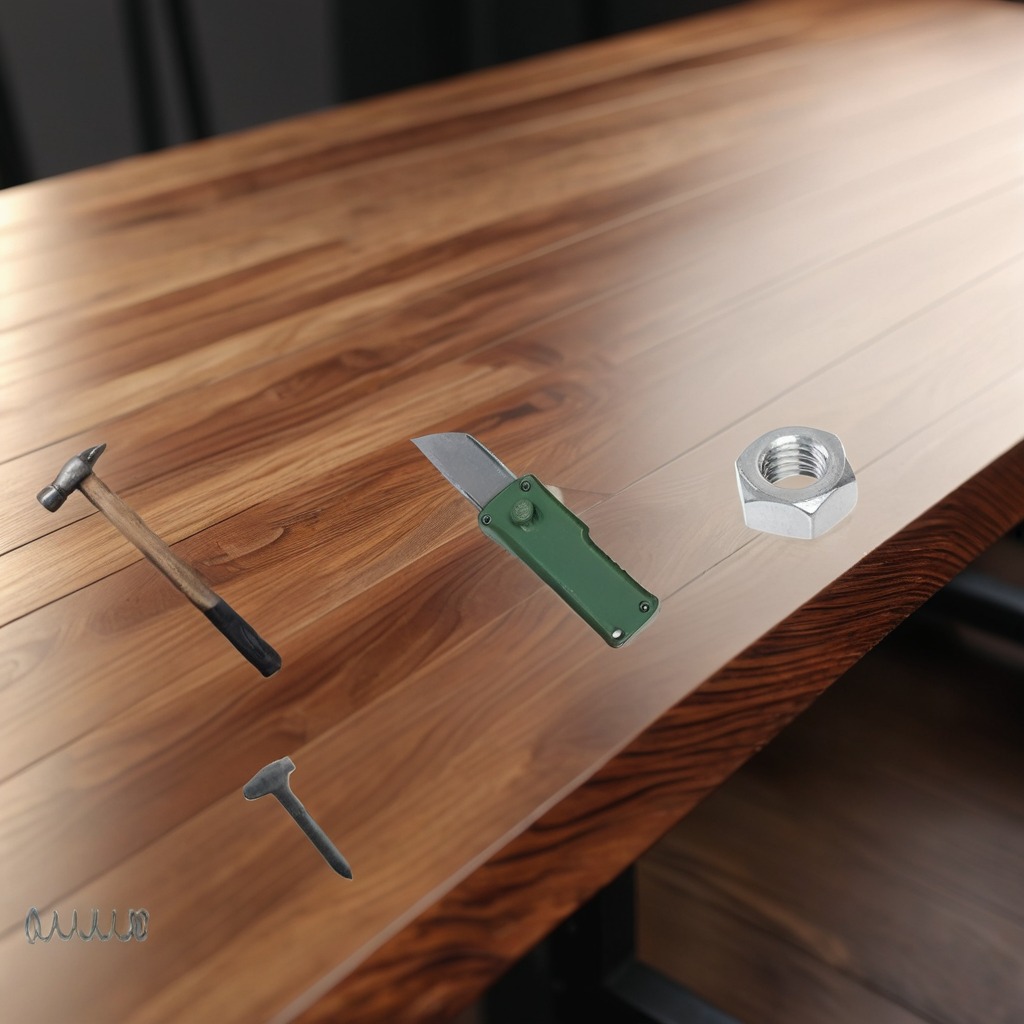
A utility knife, a hammer, an iron nail, a coiled metal spring, and a metal nut are lying on the wooden table.